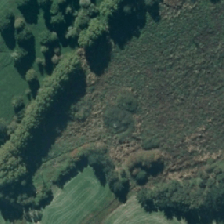
Land cover: lake_pond